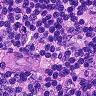
Metastatic tissue present: no